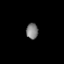
Tissue: prostate
Cell type: T cells
Senescence score: 0.3481
Nuclear area (px): 180
Mean DAPI intensity: 128.444